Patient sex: M
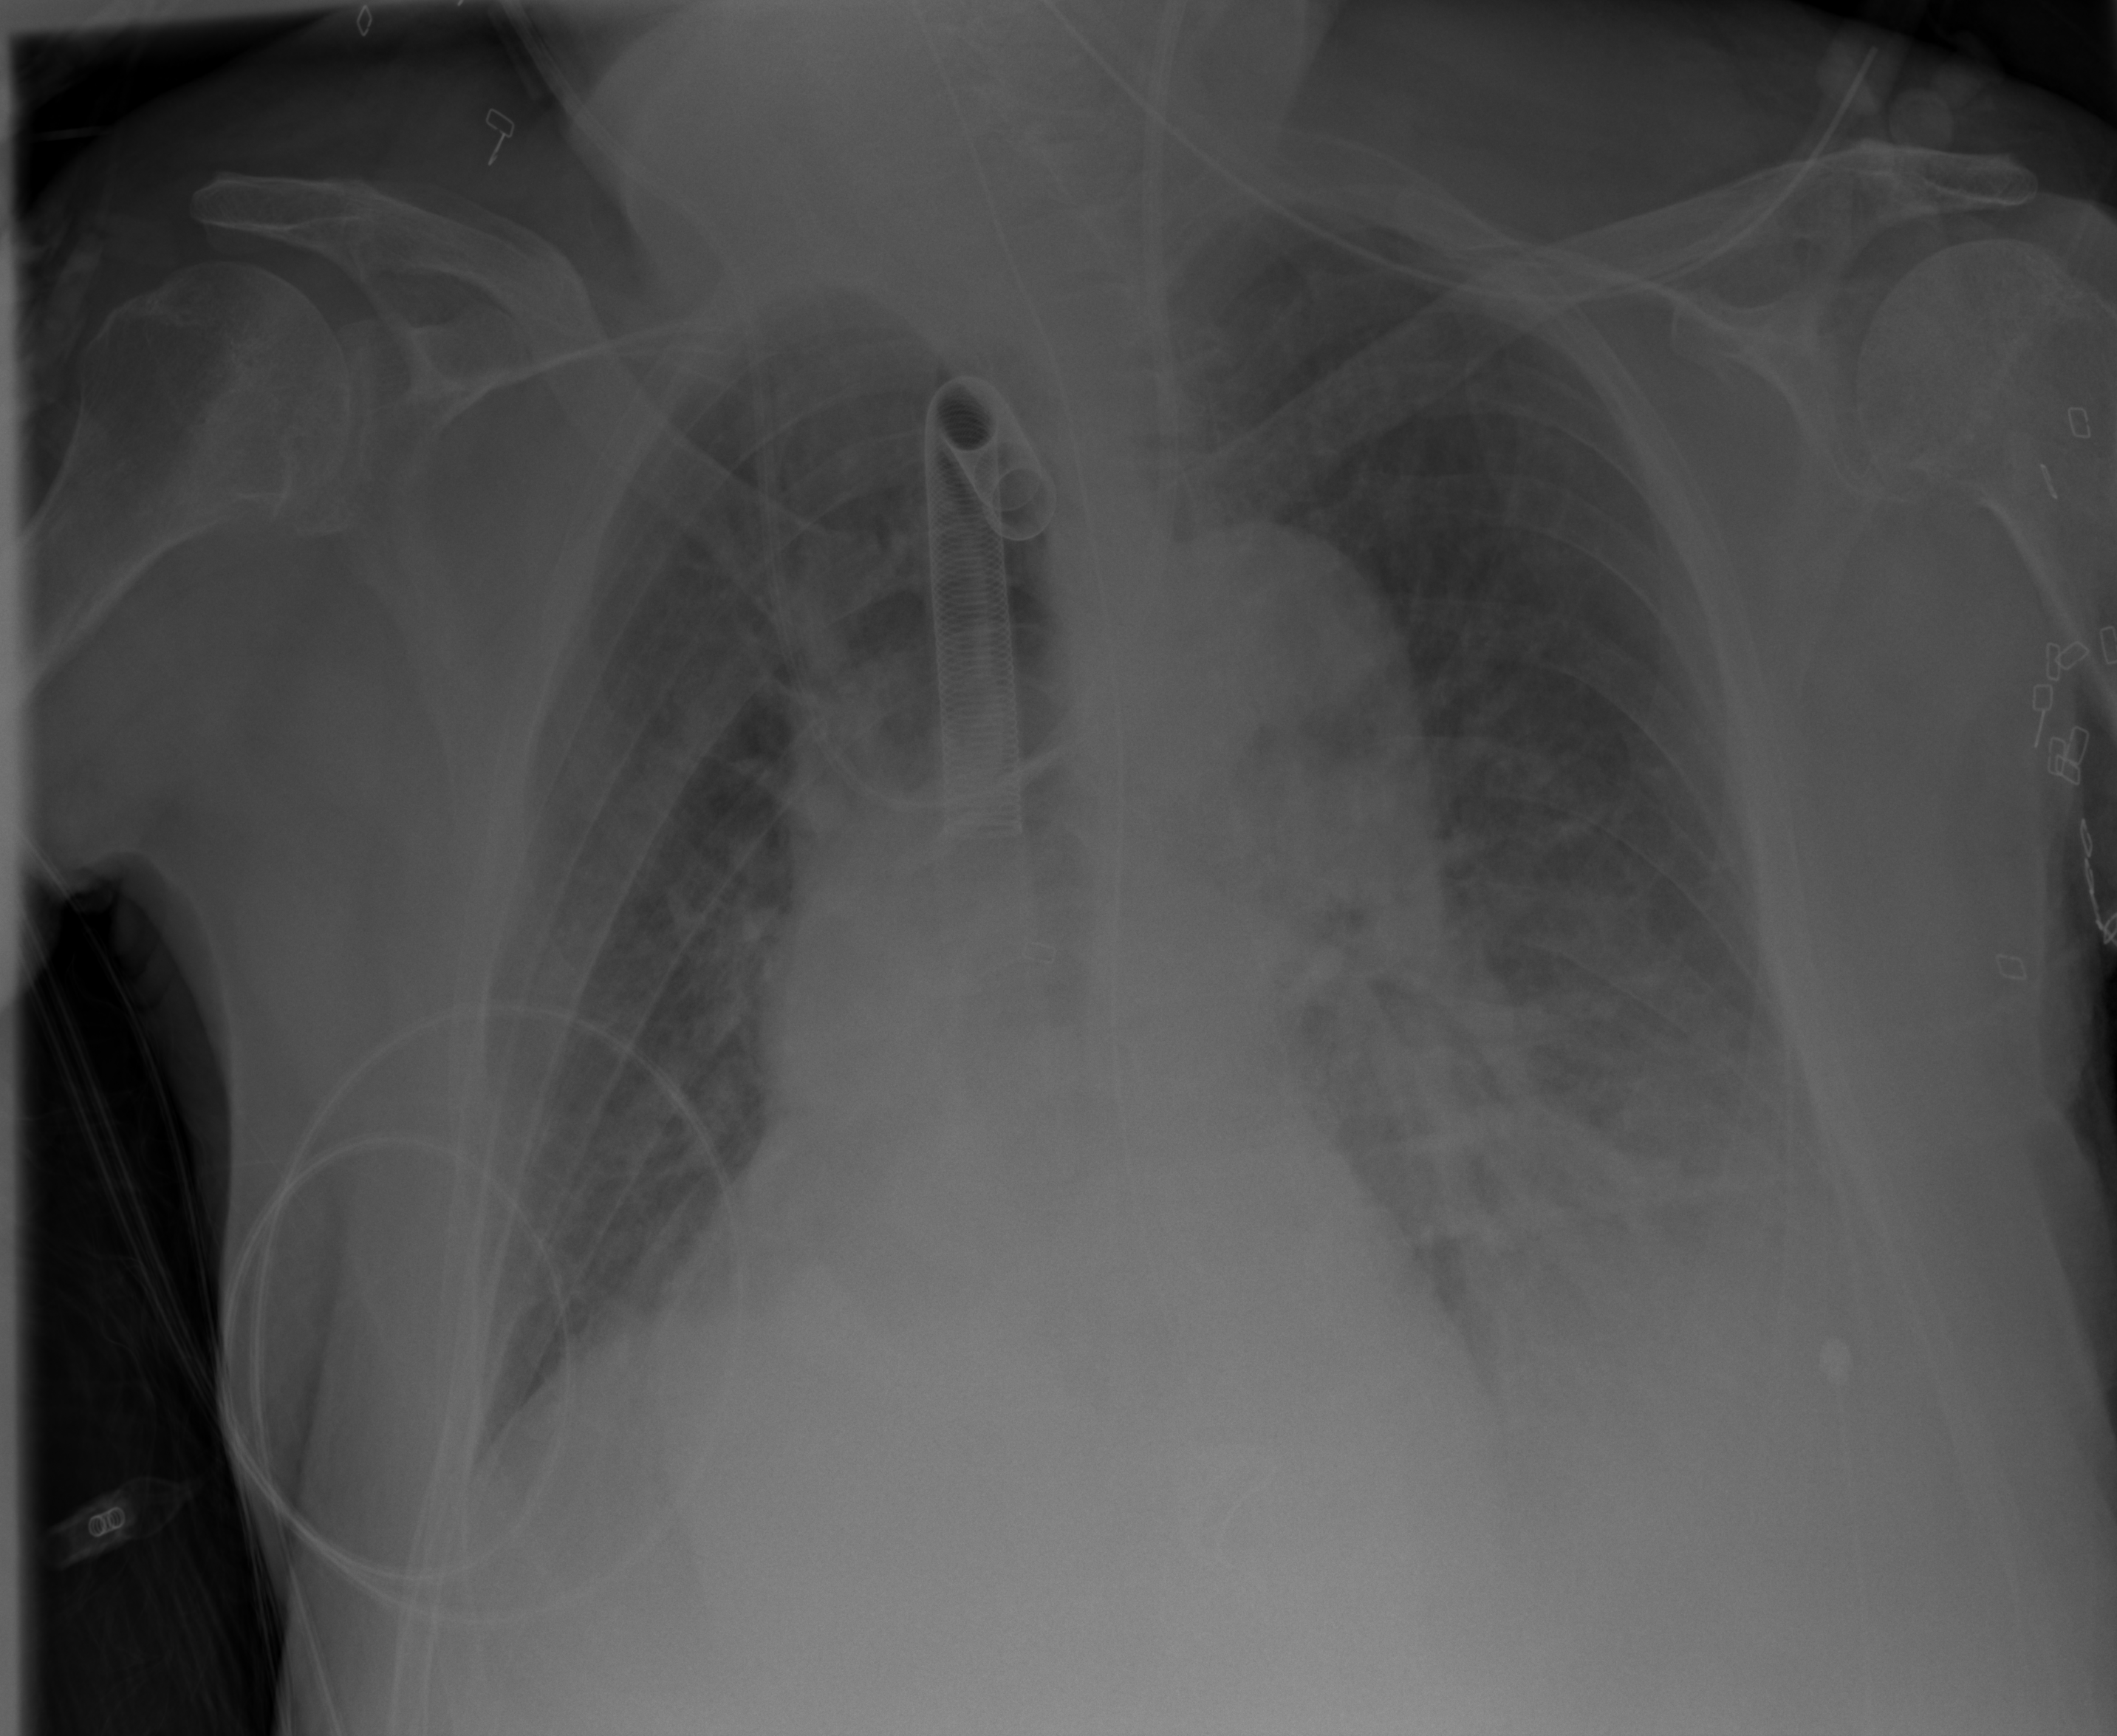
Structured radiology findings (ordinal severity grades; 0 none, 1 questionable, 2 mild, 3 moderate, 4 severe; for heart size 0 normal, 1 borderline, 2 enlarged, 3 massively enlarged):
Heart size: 0
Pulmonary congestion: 2
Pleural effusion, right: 2
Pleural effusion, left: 3
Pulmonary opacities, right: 2
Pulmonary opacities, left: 2
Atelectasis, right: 2
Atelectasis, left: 2